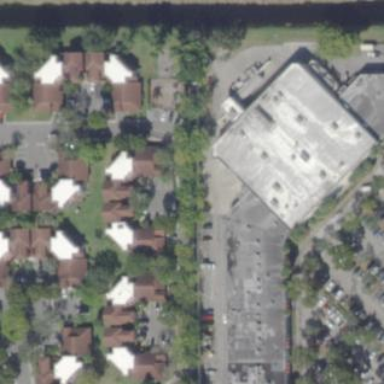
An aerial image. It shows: Commercial building housing supermarket.